Question:
I tried to clean my keychain because there are many certificates in it.
When I opened the private key section, I found there are too many of the same key.
Can I delete them? I don't know what they are for. Help me please!
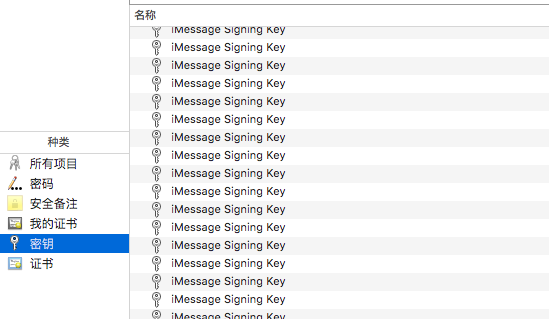
Answer: It is normal and OK. If you want to clean up useless keys, just quit Messages app first, then open Keychain and delete all items named "iMessage Signing Key" and "iMessage Encryption Key". Then you should restart OS X, after rebooting, OS X will request and generate new key pairs for iMessage encryption.
The number of key pairs depends on how many addresses you set to receive iMessage. Open "Messages" -> "Preferences" -> "Accounts", under "You can reached fro messages at:" section, if you checked 4 addresses, OS X will generate 4 "iMessage Signing Key" and 4 "iMessage Encryption Key" and store them to Keychain.
For details, iMessage system generates two pairs for each address, that is an RSA 1280-bit key for encryption called "iMessage Encryption Key" and an ECDSA 256-bit key for signing called "iMessage Signing Key". The private keys are saved in the device's Keychain and the public keys are sent to Apple's directory service. The user's outgoing message is individually encrypted using AES in CTR mode for each of the recipient's devices, signed using the sender's private key, and then dispatched to the Apple iMessage Service for delivery. You can check this out from <URL>. BTW, on OS X, this is done by '/System/Library/PrivateFrameworks/MessageProtection.framework'.